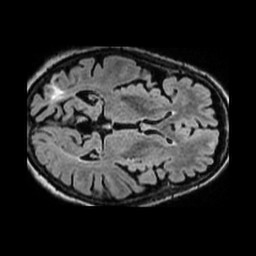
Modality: FLAIR
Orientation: axial
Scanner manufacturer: ge
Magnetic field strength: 1.5 T
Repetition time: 6 s
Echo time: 0.1253 s